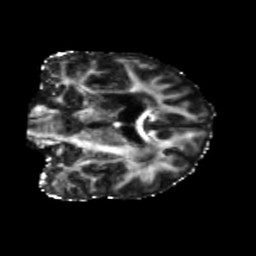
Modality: FA
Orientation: coronal
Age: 53
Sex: male
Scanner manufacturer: siemens
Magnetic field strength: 3 T
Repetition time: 5.47 s
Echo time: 0.0854 s